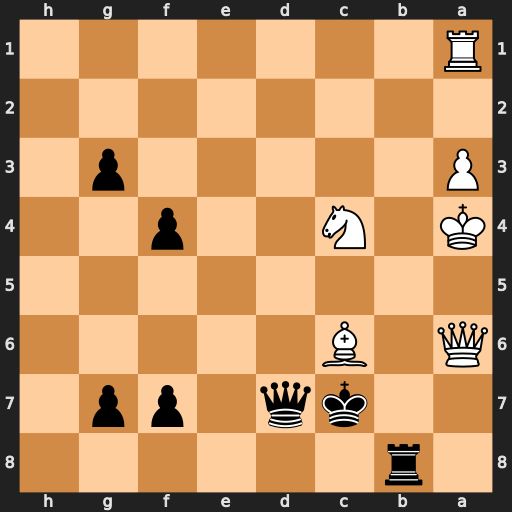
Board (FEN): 1r6/2kq1pp1/Q1B5/8/K1N2p2/P5p1/8/R7
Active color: b
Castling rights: -
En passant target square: -
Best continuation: Qxc6+ Qxc6+ Kxc6